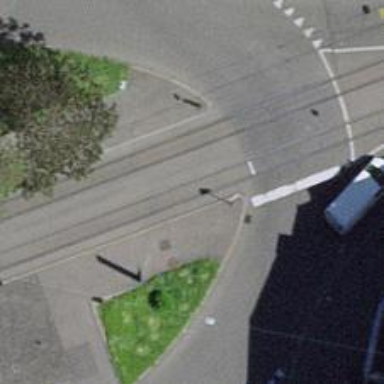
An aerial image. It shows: Tram stop with stop position for public transport.